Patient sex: M
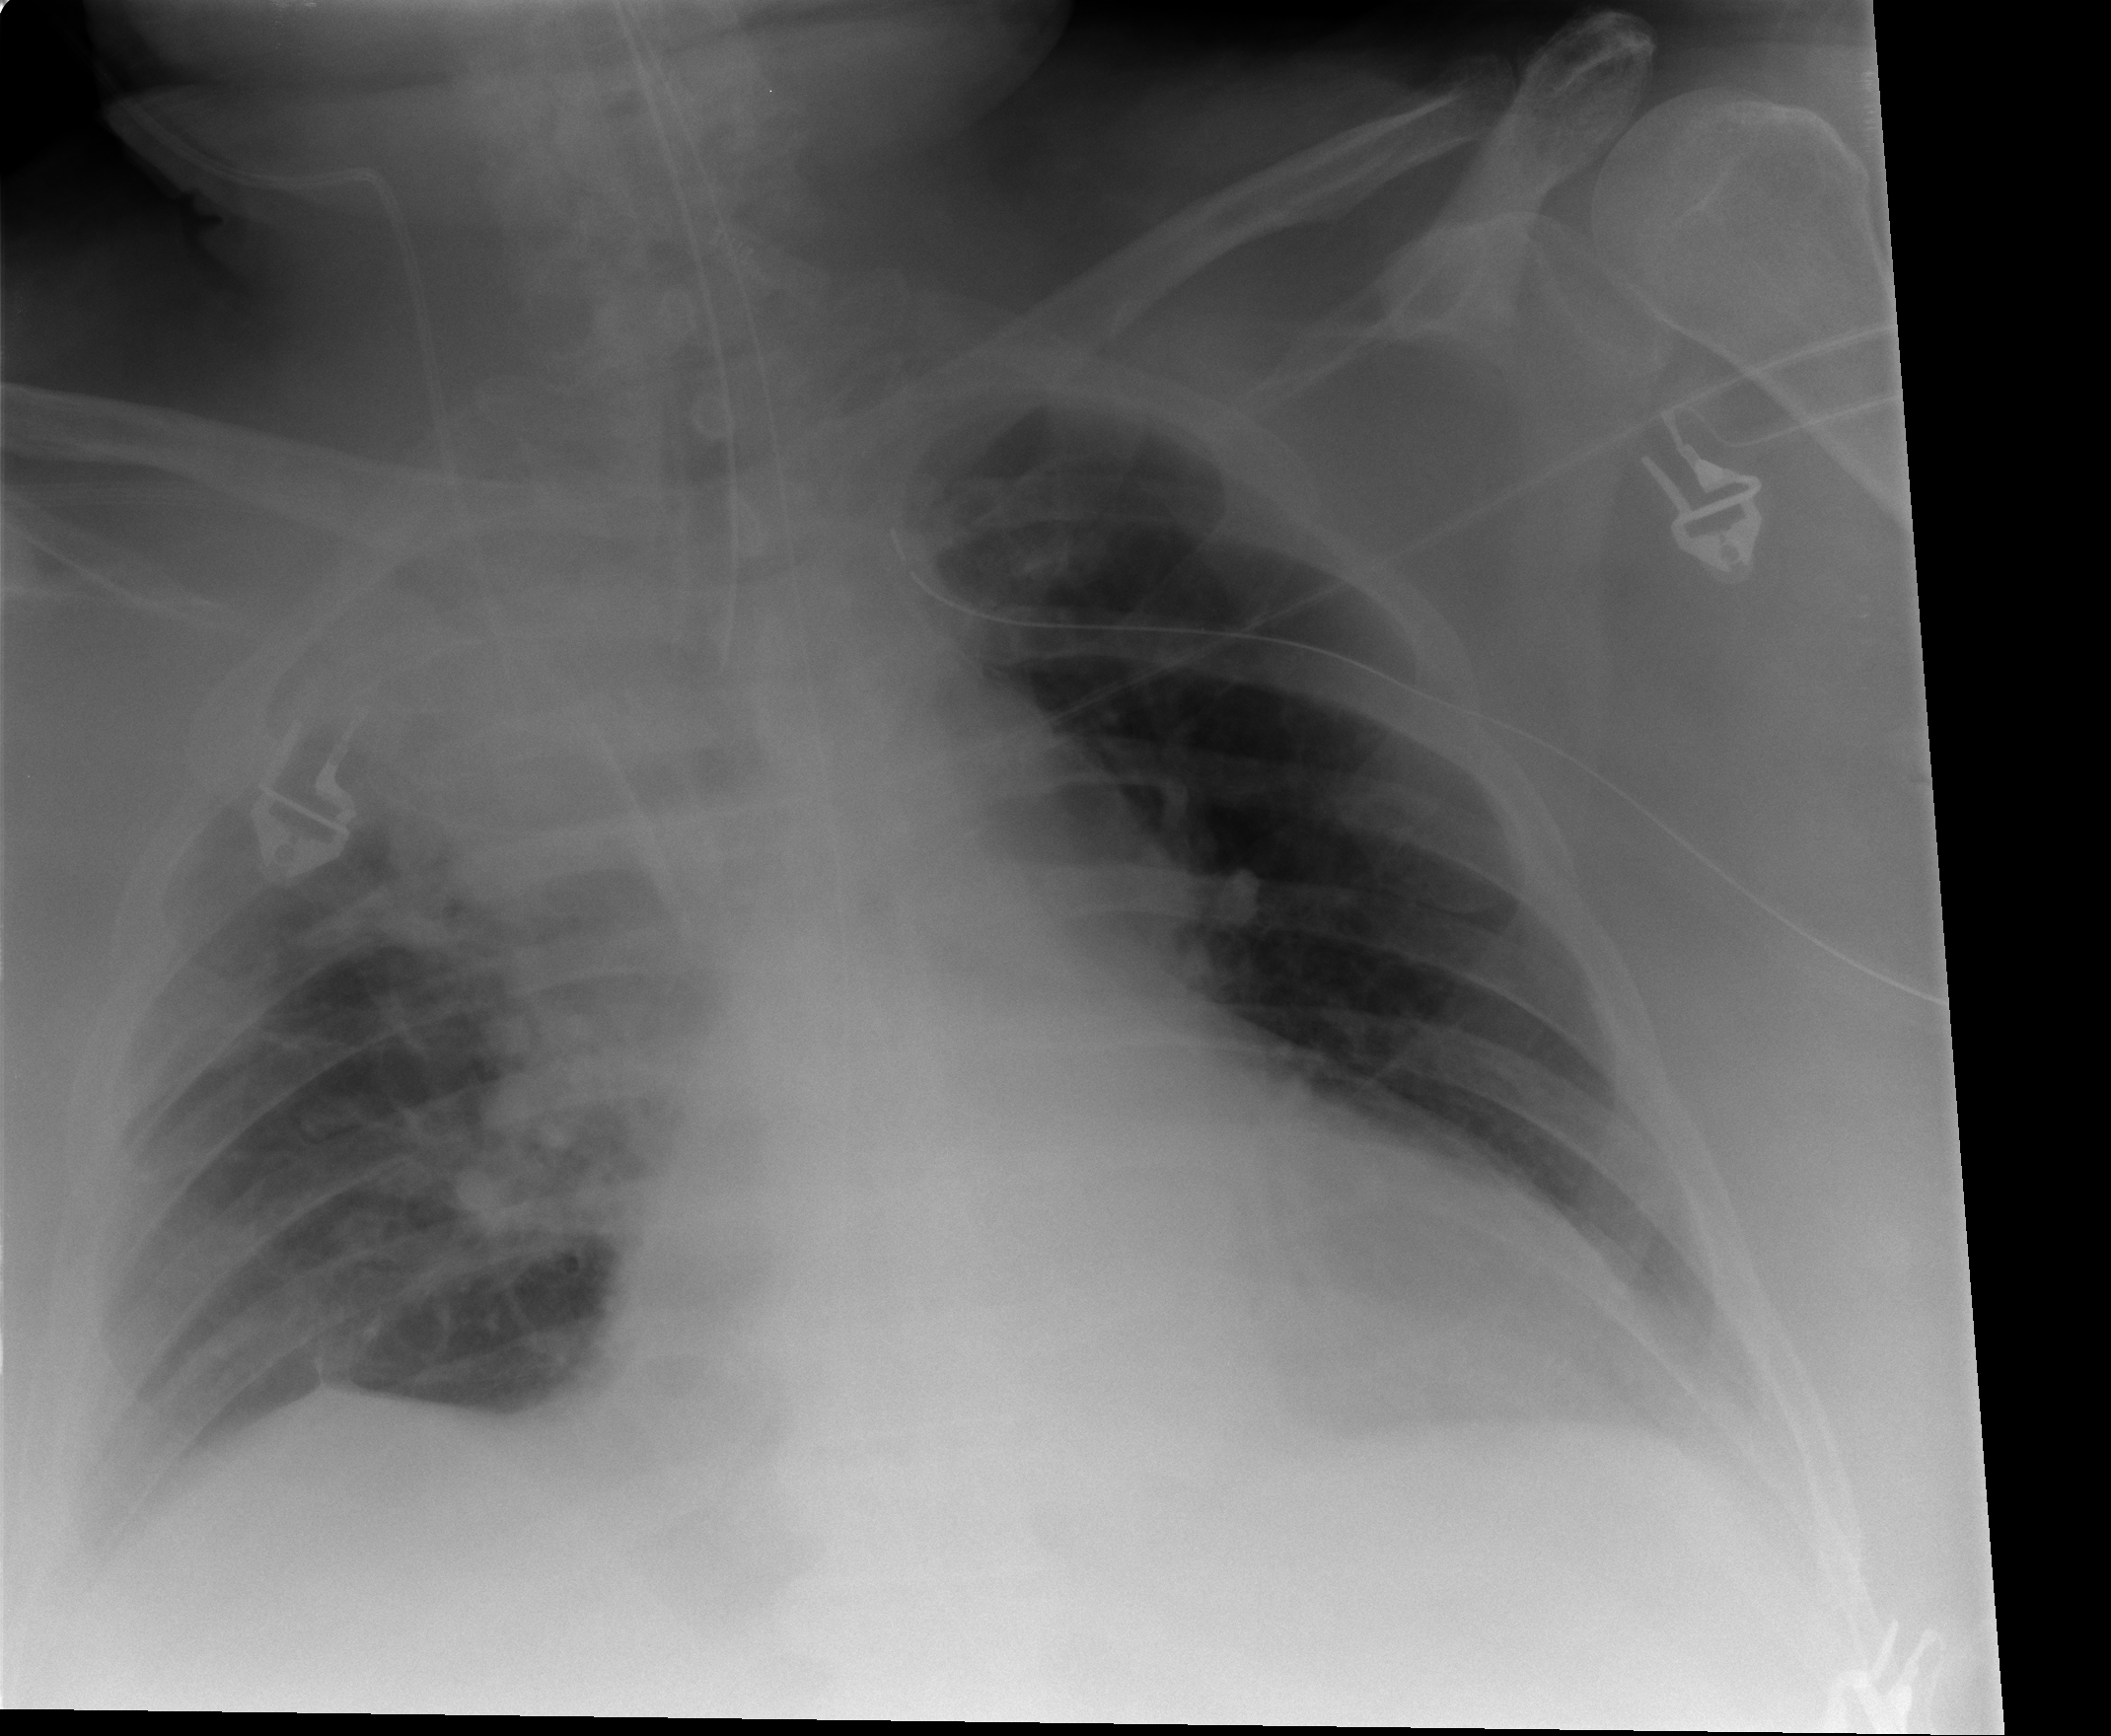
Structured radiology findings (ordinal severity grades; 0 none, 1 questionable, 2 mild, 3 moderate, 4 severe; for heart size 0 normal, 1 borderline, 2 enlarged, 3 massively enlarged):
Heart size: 2
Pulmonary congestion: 1
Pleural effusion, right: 1
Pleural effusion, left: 1
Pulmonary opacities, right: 1
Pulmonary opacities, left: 2
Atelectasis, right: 3
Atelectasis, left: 1